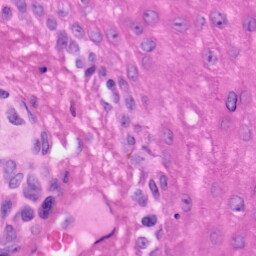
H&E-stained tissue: Skin